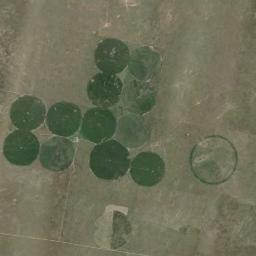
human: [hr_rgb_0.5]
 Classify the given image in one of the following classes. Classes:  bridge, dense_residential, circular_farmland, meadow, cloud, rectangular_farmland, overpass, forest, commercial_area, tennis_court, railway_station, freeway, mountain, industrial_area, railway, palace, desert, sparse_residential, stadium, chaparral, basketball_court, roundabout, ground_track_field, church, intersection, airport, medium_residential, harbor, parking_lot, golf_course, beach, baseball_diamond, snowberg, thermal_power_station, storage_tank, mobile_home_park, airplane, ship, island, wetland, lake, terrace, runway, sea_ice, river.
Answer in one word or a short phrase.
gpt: circular_farmland